Question: I am quite new to VBA programming. I've written a code, and I've run it on my laptop and it worked, but once I've tried to run it on another laptop it didnt work. I've installed Google chrome on that another laptop, selenium has been installed as well. VBA reference was set the same. chromedriver.exe was replaced in selenium location and google chrome location with same chromedriver.exe as I used on previous laptop. But when I start to run the code, it doesnt work. It shows automation error as per screenshot

Here is the code:
'''
Dim IE As Object
Dim Element As Object
Dim classElement As Object
Dim CD As New selenium.ChromeDriver
Dim Inv As selenium.WebElement
Sub VariablePO()
If Sheets("POcreation").Range("A2").Value = "" Then Exit Sub
Set CD = New selenium.ChromeDriver
CD.Start
CD.Get "https://www.amazon.es/"
'''
Could anyone advise possible solution?
Tomas
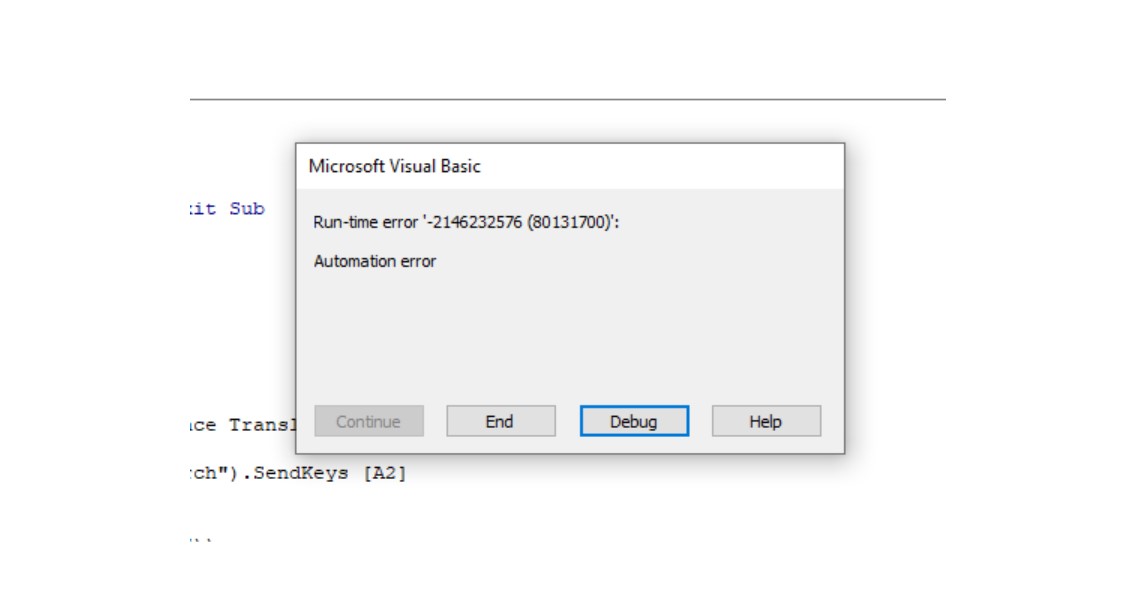
Answer: It's working now. I've installed the MS .Net framework 3.5 and copy & paste the new chromedriver.exe into following paths:
C:\Program Files\Google\Chrome\Application
C:\Program Files\SeleniumBasic
C:\Users\USERNAME\AppData\Local\Google\Chrome\User Data
The chrome driver I found here:
<URL>